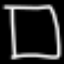
Label: square